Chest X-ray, PA view. Patient: 49 years old, sex M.
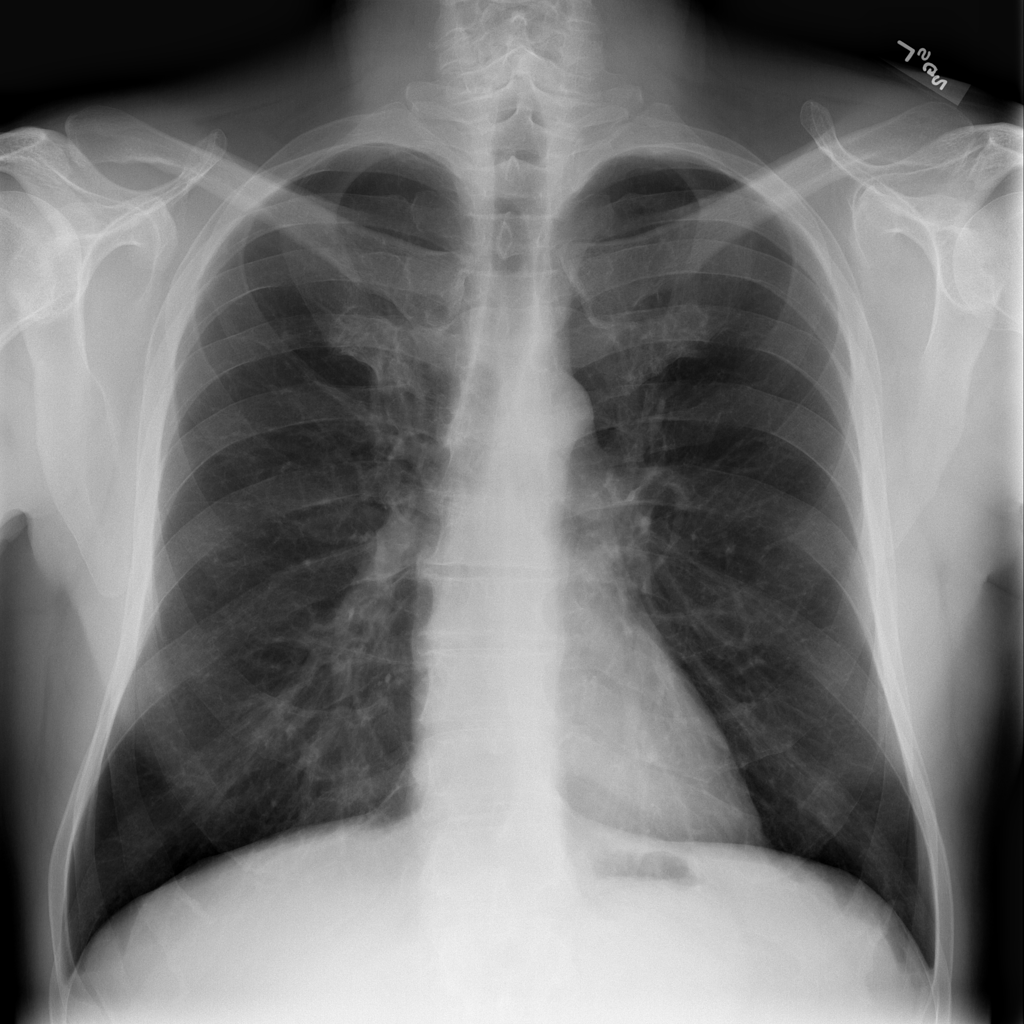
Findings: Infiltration